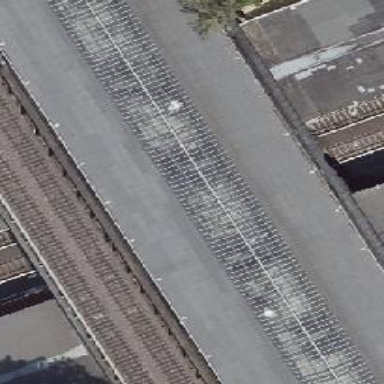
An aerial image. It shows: Bridge for electrified light rail.